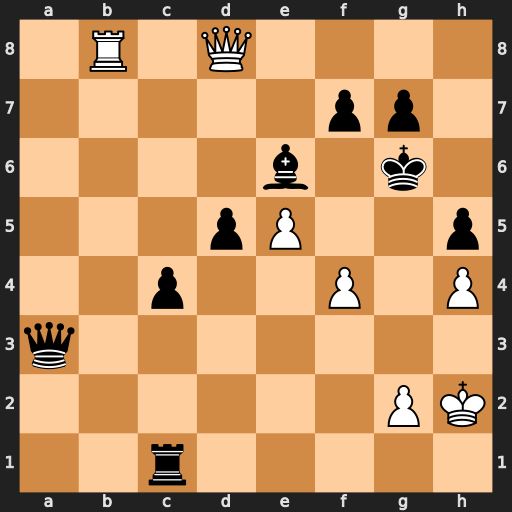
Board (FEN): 1R1Q4/5pp1/4b1k1/3pP2p/2p2P1P/q7/6PK/2r5
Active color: w
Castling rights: -
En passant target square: -
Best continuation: Qg5+ Kh7 Qxh5#